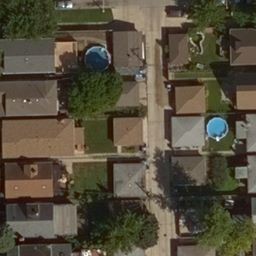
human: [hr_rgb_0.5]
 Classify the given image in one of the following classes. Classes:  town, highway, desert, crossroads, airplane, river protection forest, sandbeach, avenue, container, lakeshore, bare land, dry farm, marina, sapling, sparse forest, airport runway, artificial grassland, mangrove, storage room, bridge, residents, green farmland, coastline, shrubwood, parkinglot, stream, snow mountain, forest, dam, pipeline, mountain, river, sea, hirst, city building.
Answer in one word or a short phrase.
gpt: residents